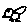
Label: bird